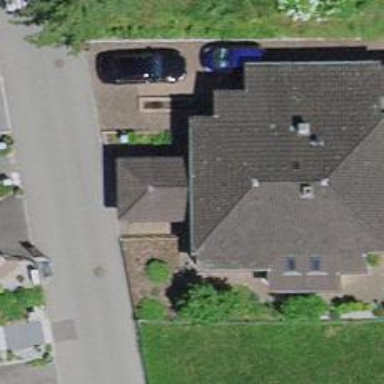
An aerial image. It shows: Building.